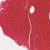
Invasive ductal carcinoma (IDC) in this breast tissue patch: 0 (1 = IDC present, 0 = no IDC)